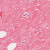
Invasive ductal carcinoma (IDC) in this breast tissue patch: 0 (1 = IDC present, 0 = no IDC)